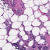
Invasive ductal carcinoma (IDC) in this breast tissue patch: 1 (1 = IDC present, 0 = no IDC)